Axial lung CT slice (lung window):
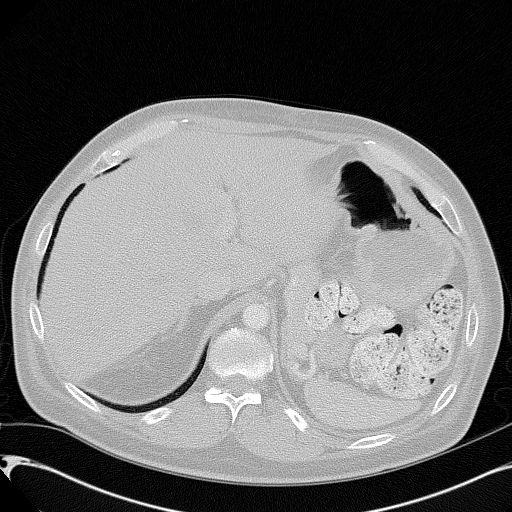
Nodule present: no